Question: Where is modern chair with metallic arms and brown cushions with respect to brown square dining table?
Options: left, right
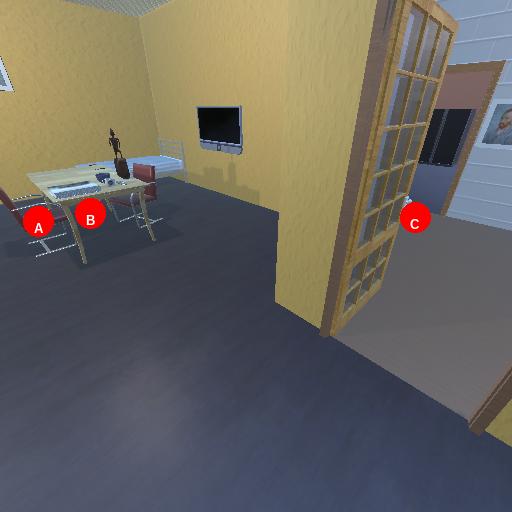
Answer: left